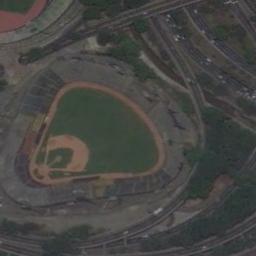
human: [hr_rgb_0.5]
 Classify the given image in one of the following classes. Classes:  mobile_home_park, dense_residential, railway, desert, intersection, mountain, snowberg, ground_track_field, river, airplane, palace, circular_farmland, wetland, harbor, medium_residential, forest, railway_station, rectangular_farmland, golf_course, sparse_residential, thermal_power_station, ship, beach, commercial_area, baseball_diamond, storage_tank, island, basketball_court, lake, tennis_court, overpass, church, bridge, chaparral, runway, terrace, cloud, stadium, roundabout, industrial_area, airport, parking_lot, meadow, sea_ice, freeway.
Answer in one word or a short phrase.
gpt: stadium